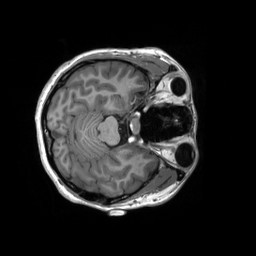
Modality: T1w
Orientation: axial
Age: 22
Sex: female
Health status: healthy
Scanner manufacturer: siemens
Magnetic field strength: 3 T
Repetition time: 2.53 s
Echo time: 0.00227 s